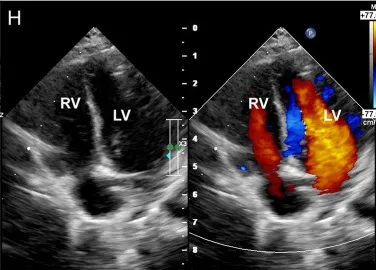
(G,H) show the preoperative and postoperative echocardiography images of the patient. A large fistula and RCCA to RV shunt was indicated by the arrow. RCA, right coronary artery; RCAA, right coronary artery aneurysm; LV, left ventricle; RV, right ventricle.
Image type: radiology (ultrasound)